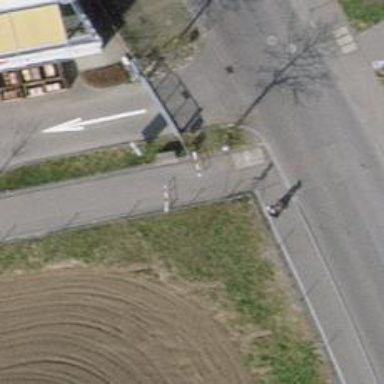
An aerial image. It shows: Cycle barrier.